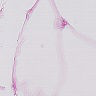
Metastatic tissue present: no